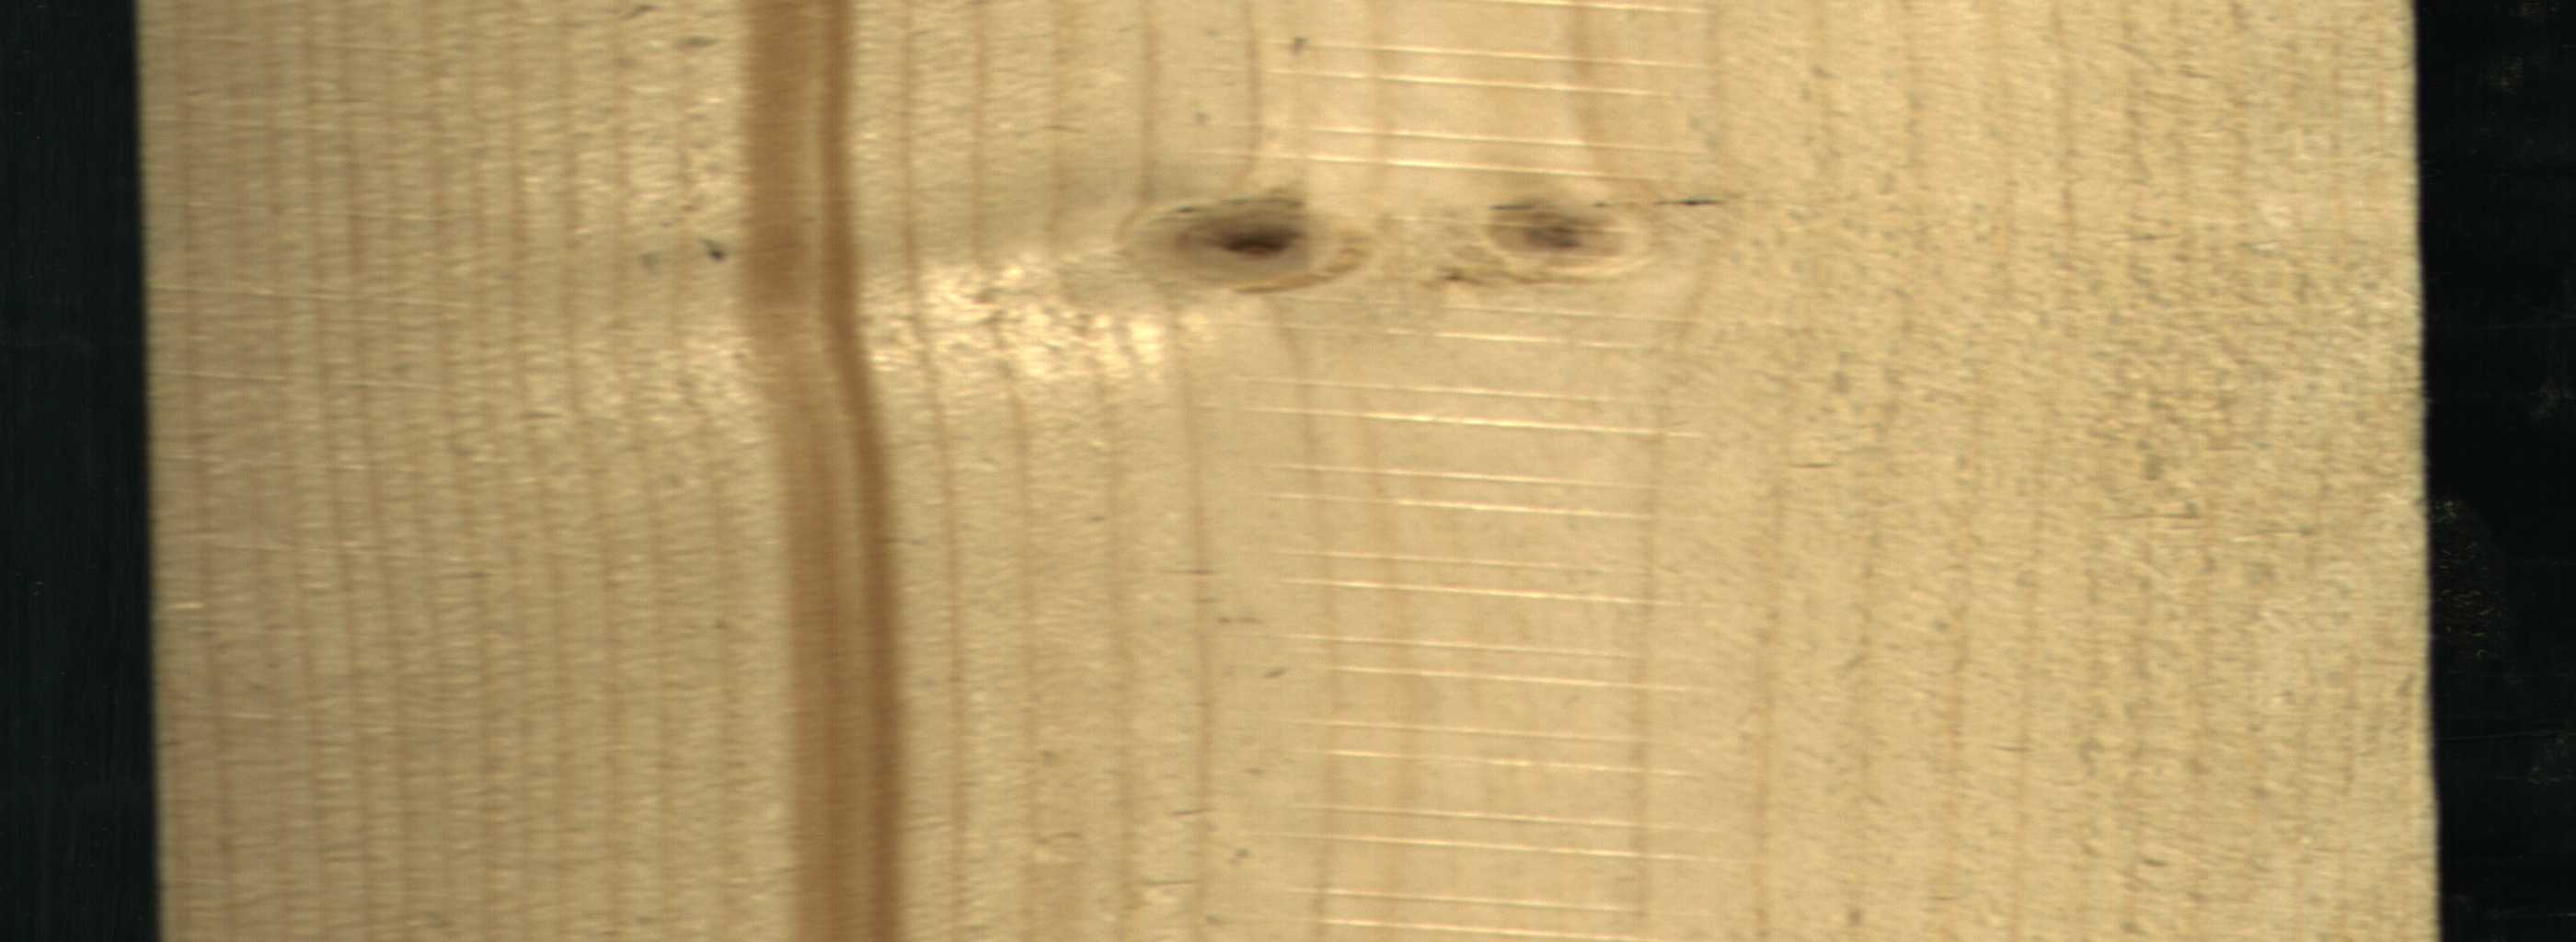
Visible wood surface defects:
Quartzity
Live_Knot
Live_Knot